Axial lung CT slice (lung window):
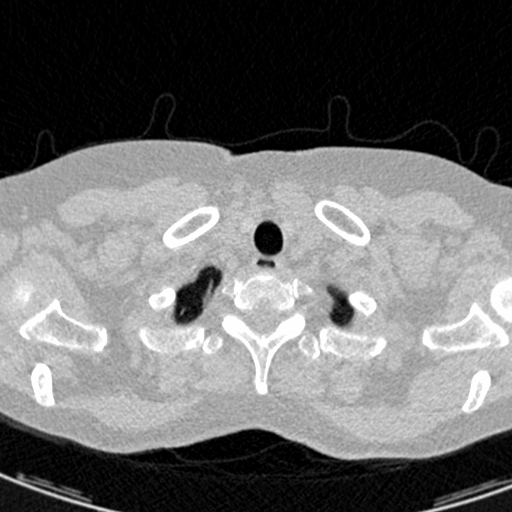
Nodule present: no